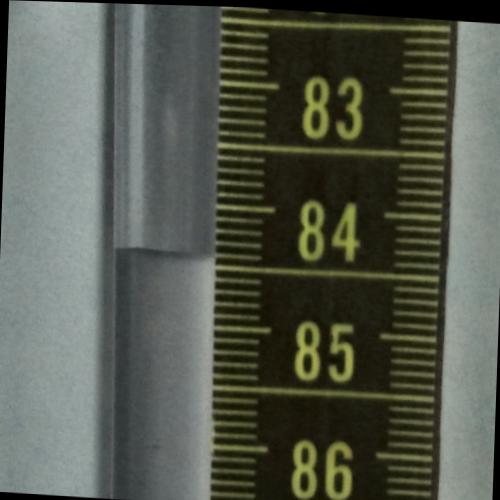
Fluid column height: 84.4 cm